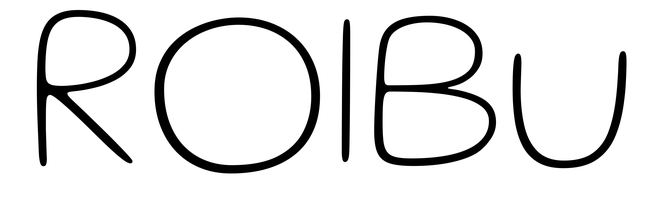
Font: Gluten_Thin